Question: I try to refresh my image in a modal window after being replaced.
If I repeat my operation without closing the modal window, my '<div>' shows all successive pictures, like here:

jQuery code:
'''
$(document).ready(function(){
$('#img_logo_content').change(function(){
var fd = new FormData();
var files = $('#img_logo_content')[0].files[0];
fd.append('file',files);
fd.append('request',1);
// AJAX request
$.ajax({
url: 'upload.php',
type: 'post',
cache: false,
data: fd,
contentType: false,
processData: false,
success: function(response){
if(response != 0){
// Show image preview
$('#logo-preview').append("<img src='"+response+"' height='50' style='display: inline-block;'>");
}else{
alert('file not uploaded');
}
}
});
});
});
'''
My modal div
'''
<div class="form-group">
<label for="img_logo_content" class="col-sm-4 control-label">Votre logo</label>
<div class="col-sm-8">
<!-- Display logo -->
<div id="logo-preview"></div>
<input type="file" class="form-control" id="img_logo_content" name="img_logo_content" placeholder="Votre Logo">
</div>
</div>
'''
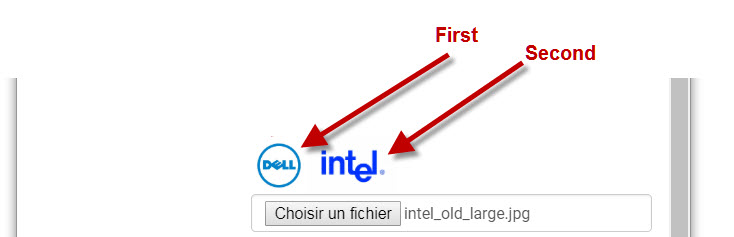
Answer: Change .append() to .html()
'''
$('#logo-preview').html("<img src='"+response+"' height='50' style='display: inline-block;'>");
'''
This should replace the image instead of appending to the end of that element, however, this will replace all html in that element. Not sure if that is desired or not.